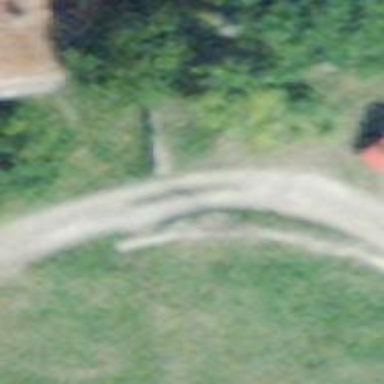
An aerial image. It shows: Historic wayside cross.